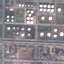
Label: Industrial